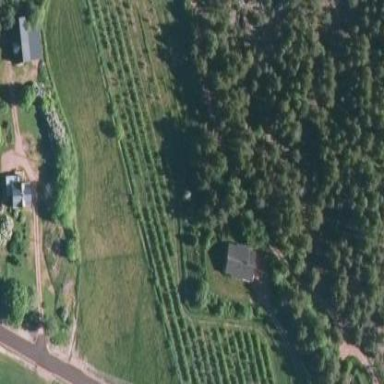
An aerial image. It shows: Orchard.